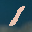
Label: 1